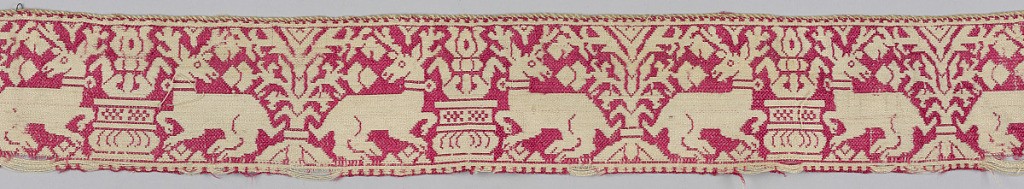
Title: Band
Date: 16th century
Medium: linen and silk Technique: damask weave
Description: Narrow band of linen, twill weave with pattern in red silk of confronted stags on either side of a fountain.